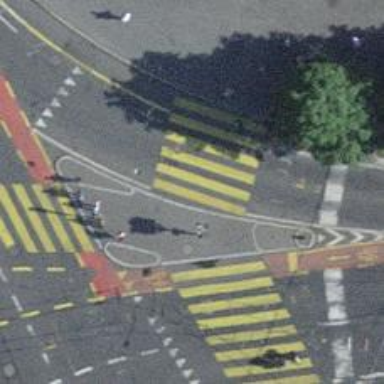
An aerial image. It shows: Traffic signal crossing.